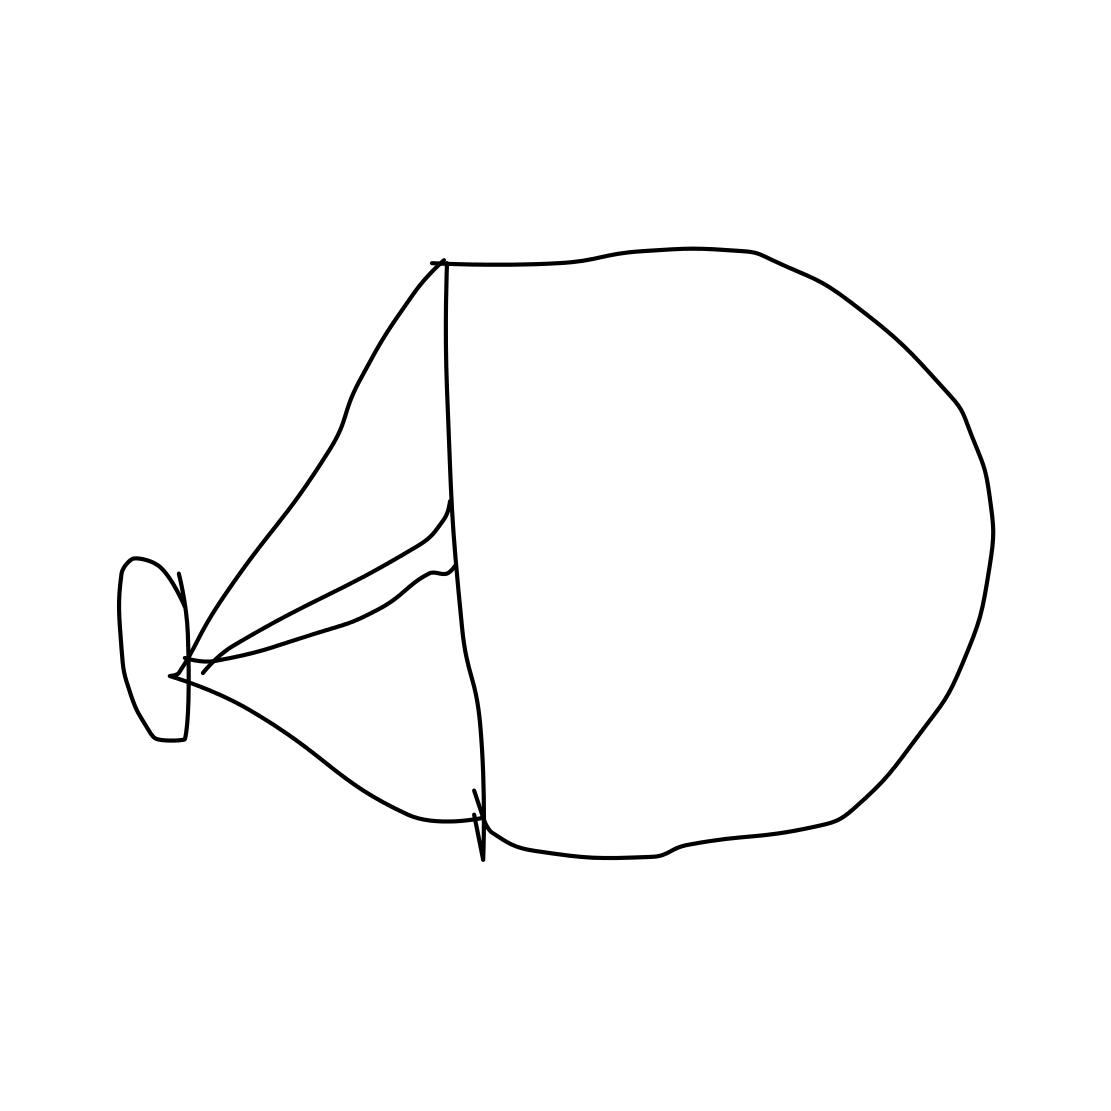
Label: parachute